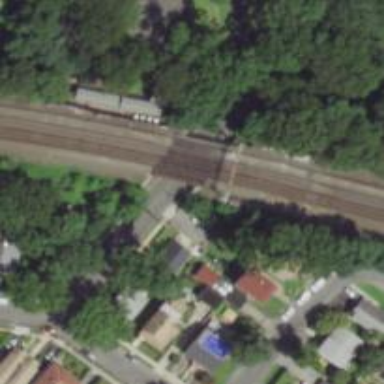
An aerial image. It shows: Railway bridge with electrified rails.